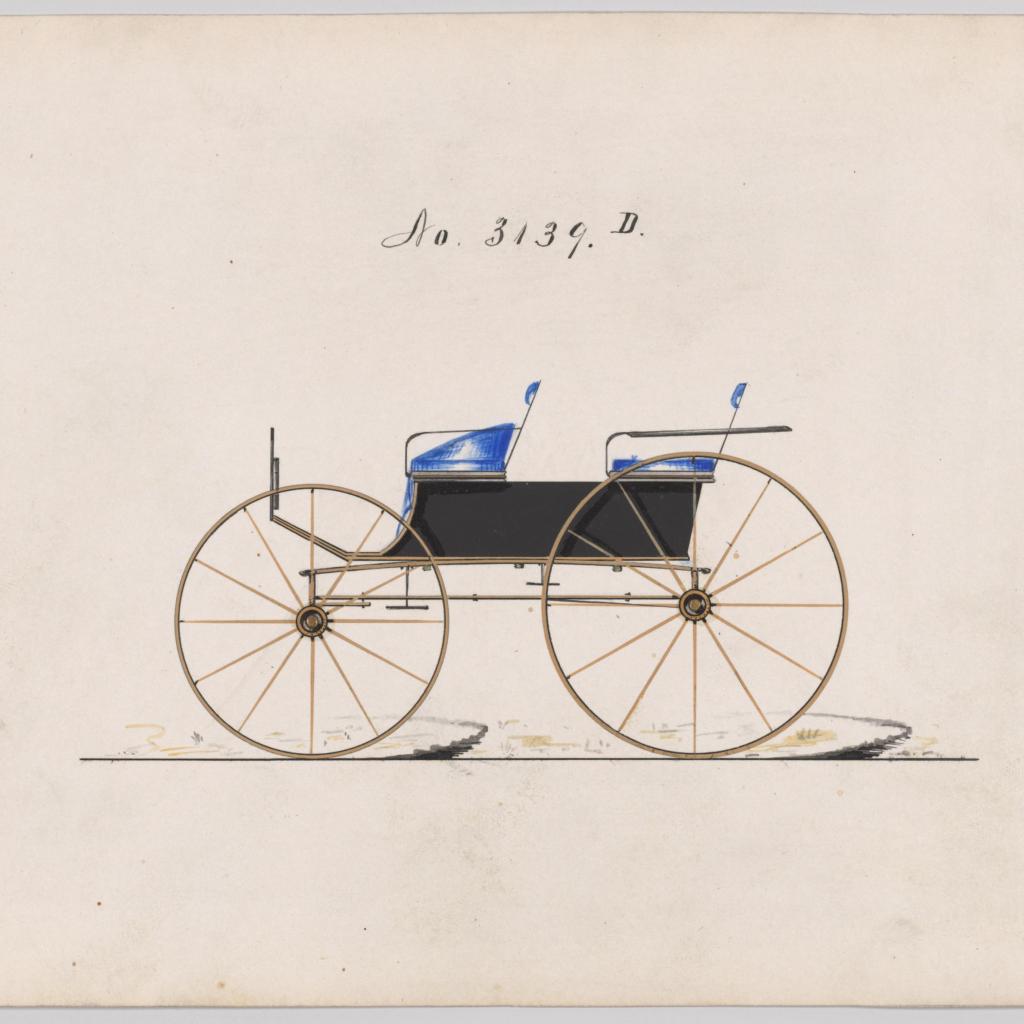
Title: Design for 4 seat Phaeton, no top, no. 3139d
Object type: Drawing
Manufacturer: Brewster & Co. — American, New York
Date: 1875
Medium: Pen and black ink, watercolor and gouache with gum arabic
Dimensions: Sheet: 6 7/16 x 9 in. (16.4 x 22.9 cm)
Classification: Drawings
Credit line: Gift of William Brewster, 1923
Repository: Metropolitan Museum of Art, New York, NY